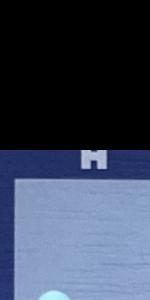
Label: Empty